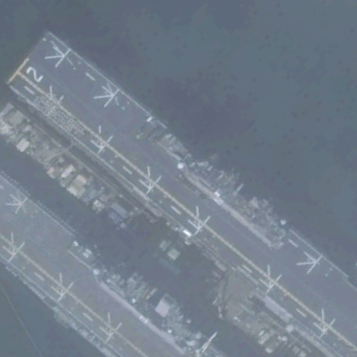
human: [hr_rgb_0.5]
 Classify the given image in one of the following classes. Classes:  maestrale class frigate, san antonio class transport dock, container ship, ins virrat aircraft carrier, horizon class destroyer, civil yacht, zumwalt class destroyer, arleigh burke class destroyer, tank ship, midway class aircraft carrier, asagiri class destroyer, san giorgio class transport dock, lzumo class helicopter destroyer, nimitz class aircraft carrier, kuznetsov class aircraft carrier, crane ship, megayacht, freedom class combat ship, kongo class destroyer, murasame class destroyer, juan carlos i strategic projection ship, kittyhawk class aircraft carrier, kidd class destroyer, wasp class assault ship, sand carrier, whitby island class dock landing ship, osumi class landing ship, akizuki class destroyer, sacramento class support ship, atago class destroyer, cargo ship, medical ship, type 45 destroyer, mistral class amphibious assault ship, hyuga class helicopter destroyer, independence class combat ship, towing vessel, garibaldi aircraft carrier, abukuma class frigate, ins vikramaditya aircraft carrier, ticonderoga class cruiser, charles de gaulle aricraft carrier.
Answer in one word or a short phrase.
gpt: Wasp class assault ship